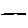
Label: line